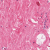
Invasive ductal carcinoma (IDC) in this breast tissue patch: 0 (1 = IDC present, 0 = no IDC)